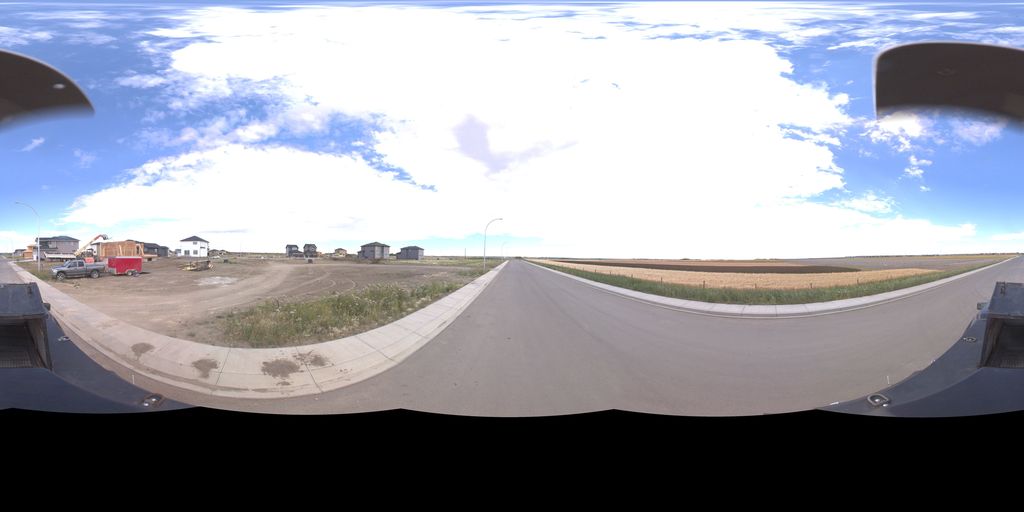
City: saskatoon